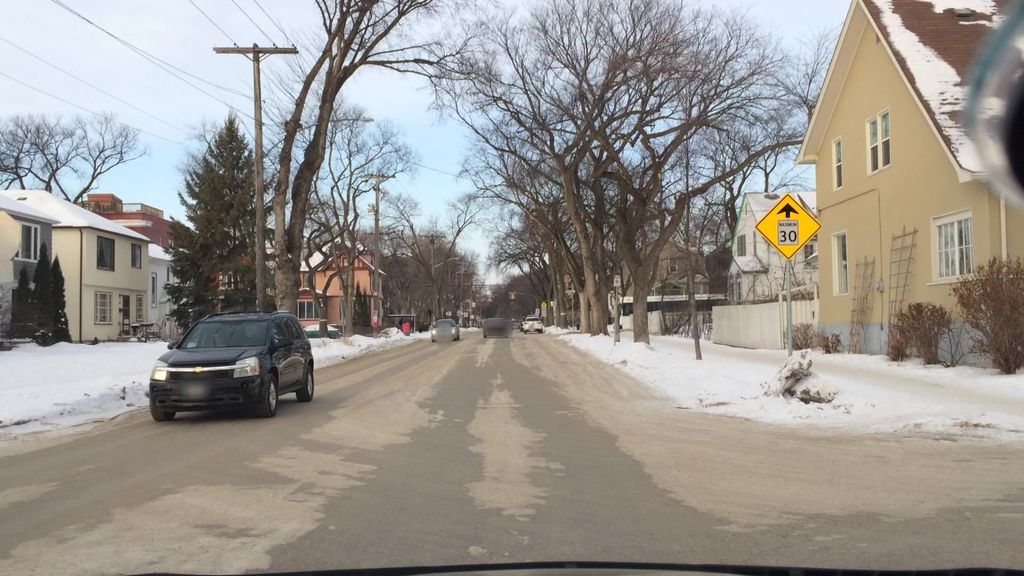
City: winnipeg